Question: I'm trying to keep track of the state in this app using Backbone.js:

I have a "ChartAppModel" with a set of defaults:
'''
ChartAppModel = Backbone.Model.extend({
defaults: {
countries : [],
selectedCountries : [],
year : 1970,
},
initialize: function() {
loadAbunchOfData();
checkStartState();
}
});
'''
If given a start fragment, this default state should however be overwritten:
'''
var startState = $.deparam.fragment(); //using Ben Alman's BBQ plugin
this.set({selectedCountries: startState.s, year: startState.y});
'''
Now, for example the SidebarView is ready to be updated:
'''
ChartAppViewSidebar = Backbone.View.extend({
initialize: function(){
this.model.bind("change:selectedCountries", this.render);
},
render : function(){
[... render new sidebar with check boxes ...]
},
'''
Problem is I also have an event handler on the sidebar that updates the model:
'''
events: {
"change input[name=country]": "menuChangeHandler",
},
menuChangeHandler : function(){
[... set selectedCountries on model ...]
},
'''
So there will be a feedback loop ...
And then, I'd also like a way of pushing a new state - so I listen to model changes:
'''
ChartAppModel = Backbone.Model.extend({
initialize: function() {
this.bind("change", this.setState);
}
});
'''
... and relatively soon this state-manager will collapse ...
1) How do I init my views (for example "which checkboxes should be checked") based on the fragment? (any hints on best practices for state / start state that is not a typical "route" are appreciated)
2) How can I avoid my views setting an attribute on the model which they themselves listen for?
3) How can I push a new state based on a part of the model?
Bonus :)
Thanks!
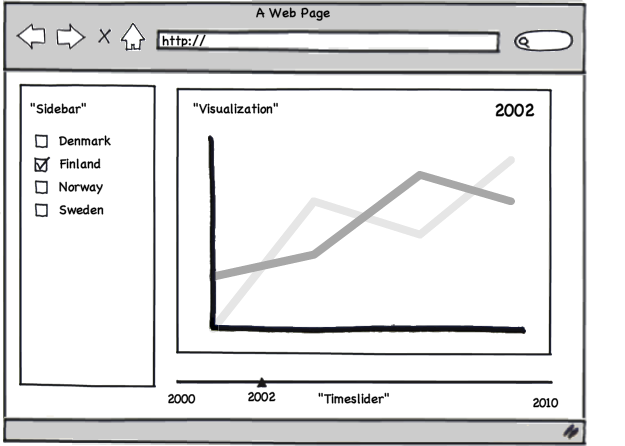
Answer: That is one well defined question!
There is a question over what is a model. I believe there is a definition floating around as to what constitutes a model in the backbone world, and I'm not sure your strategy is in keeping with that definition. Also you are storing the state in both the url, and the model. You can just store the state in the url, as I will explain.
If I was doing this, there would be 2 views. One for your app controls, and nested inside that one for your graph: GraphView, and AppView. The model will be the data your going to plot, not the state of the interface.
Use a controller to kick start the app view and also to process any interface state defined in the url.
There is a question about levers of state in Backbone. Traditional web applications used a link/url as the primary lever of state but all that is now changing. Here is one possible strategy:
'''
Checkbox Change Event -> Update location fragment -> trigger route in controller -> update the view
Slider Change Event -> Update location fragment -> trigger route in controller -> update the view
'''
The great thing about such a strategy is that it takes care of the case where urls are passed around or bookmarked
'''
Url specified in address bar -> trigger route in controller -> update the view
'''
I'll take a stab at a pseudo code example. For this, I will make some assumptions on the data:
The data is the dog population over time (with a granularity of year), where the slider should have a lower and upper bound, and there volume data is too large to load it all to the client at once.
First let's look at the Model to represent the statistical data. For each point on the graph we need something like { population: 27000, year: 2003 }
Lets represent this as
'''
DogStatModel extends Backbone.Model ->
'''
and a collection of this data will be
'''
DogStatCollection extends Backbone.Collection ->
model: DogStatModel
query: null // query sent to server to limit results
url: function() {
return "/dogStats?"+this.query
}
'''
Now lets look at the controller. In this strategy I propose, the controller lives up to its name.
'''
AppController extends Backbone.Controller ->
dogStatCollection: null,
appView: null,
routes: {
"/:query" : "showChart"
},
chart: function(query){
// 2dani, you described a nice way in your question
// but will be more complicated if selections are not mutually exclusive
// countries you could have as countries=sweden;france&fullscreen=true
queryMap = parse(query) //
if (!this.dogStatCollection) dogStatCollection = new DogStatCollection
dogStatCollection.query = queryMap.serverQuery
if (!this.appView) {
appView = new AppView()
appView.collection = dogStatCollection
}
appView.fullScreen = queryMap.fullScreen
dogStatCollection.fetch(success:function(){
appView.render()
})
}
'''